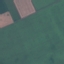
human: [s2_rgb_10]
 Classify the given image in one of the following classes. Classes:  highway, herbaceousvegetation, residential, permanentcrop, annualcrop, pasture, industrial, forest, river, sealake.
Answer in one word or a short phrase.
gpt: AnnualCrop